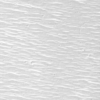
Label: not_dusty